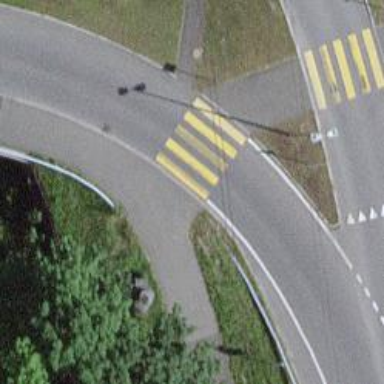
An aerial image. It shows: Marked zebra crossing with island and markings.